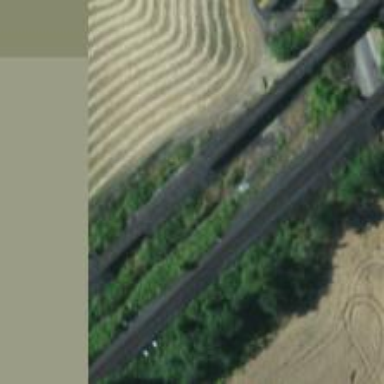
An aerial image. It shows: Railway track.